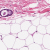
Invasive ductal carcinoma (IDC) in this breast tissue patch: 0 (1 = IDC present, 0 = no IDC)